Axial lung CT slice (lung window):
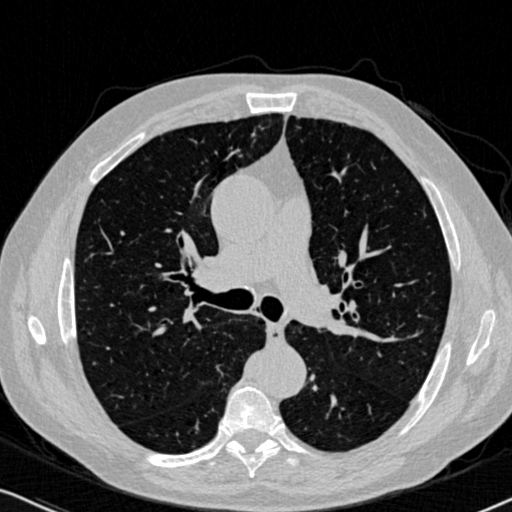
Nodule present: no